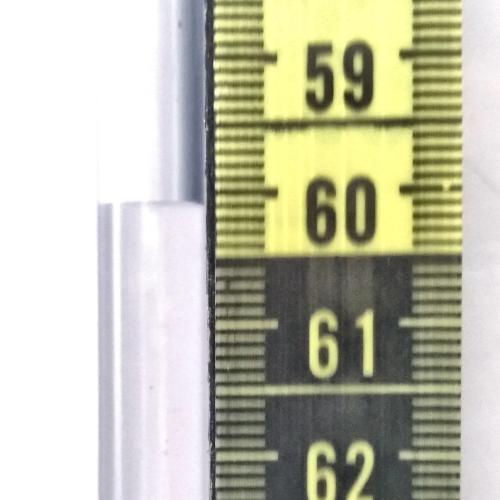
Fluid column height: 60.1 cm